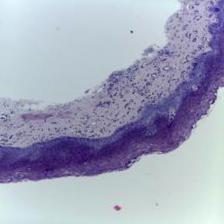
Diagnosis: Normal